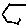
Label: hexagon